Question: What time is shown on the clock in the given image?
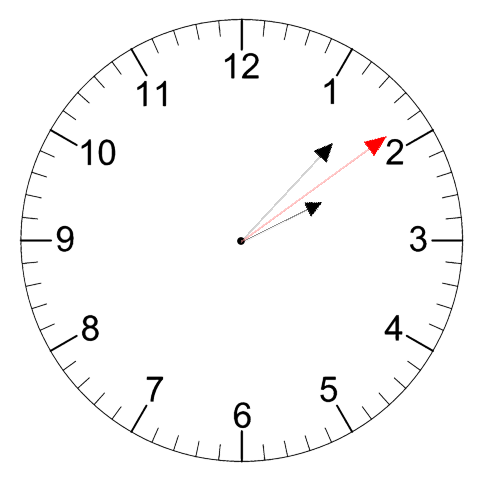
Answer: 02:07:09